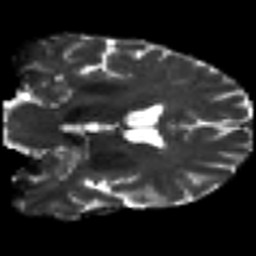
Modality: T2w
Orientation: coronal
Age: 48
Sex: male
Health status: ill
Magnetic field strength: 3 T
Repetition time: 8.4 s
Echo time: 0.0926 s